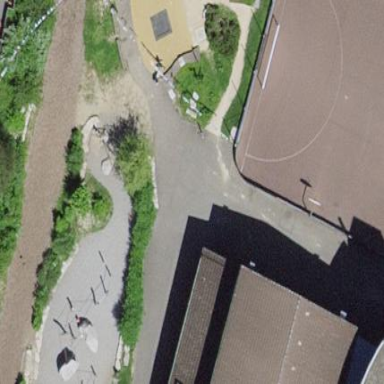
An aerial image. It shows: Playground area for leisure activities on the land.